Question: I have a controller to save a record
My Table contains BELOW Fields
This is Must (It has to repeat in LOOP).
I want to insert a record single time in a table for a Employee Id, and it should not repeat again. But Same Employee can have multiple Batch Ids and Multiple Course ID's.
If I take Unique as a Employee Id that is not working again to insert the another record to the same employee.
This process should repeat inside the loop and I need to get the Last Inserted ID from the Table and have to assign the number of students in the another table. This everything is working fine if I create a Procedure in Mysql and If I call Procedure. But my Linux server is not executing and throwing MySQL error.
Here is my query and
'''
<code>
$insert_staff_assign = "insert into staff_assign
('main_course_id', 'main_batch_id', 'section', 'semester_course_id', 'emp_mas_staff_id', 'emp_category')
VALUES
(:main_course_id, :main_batch_id, :section_id, :semester_course_id, :emp_mas_staff_id, :emp_category)
ON DUPLICATE KEY UPDATE
main_course_id=:main_course_id, main_batch_id=:main_batch_id, section=:section_id, semester_course_id=:semester_course_id, emp_mas_staff_id=:emp_mas_staff_id, emp_category=:emp_category ";
insert into staff_assign
('main_course_id', 'main_batch_id', 'section', 'semester_course_id', 'emp_mas_staff_id', 'emp_category')
VALUES
(:main_course_id, :main_batch_id, :section_id, :semester_course_id, :emp_mas_staff_id, :emp_category)
ON DUPLICATE KEY UPDATE
main_course_id=:main_course_id, main_batch_id=:main_batch_id, section=:section_id, semester_course_id=:semester_course_id, emp_mas_staff_id=:emp_mas_staff_id, emp_category=:emp_category
insert into staff_assign
('main_course_id', 'main_batch_id', 'section', 'semester_course_id', 'emp_mas_staff_id', 'emp_category')
SELECT * FROM (
SELECT
:main_course_id, :main_batch_id, :section_id, :semester_course_id, :emp_mas_staff_id, :emp_category
) AS tmp WHERE NOT IN (
SELECT emp_mas_staff_id FROM staff_assign WHERE emp_mas_staff_id = $save_emp_mas_staff_id
) LIMIT 1
</code>
'''
Please send me the query to get rid of this problem.
The above are my queries.

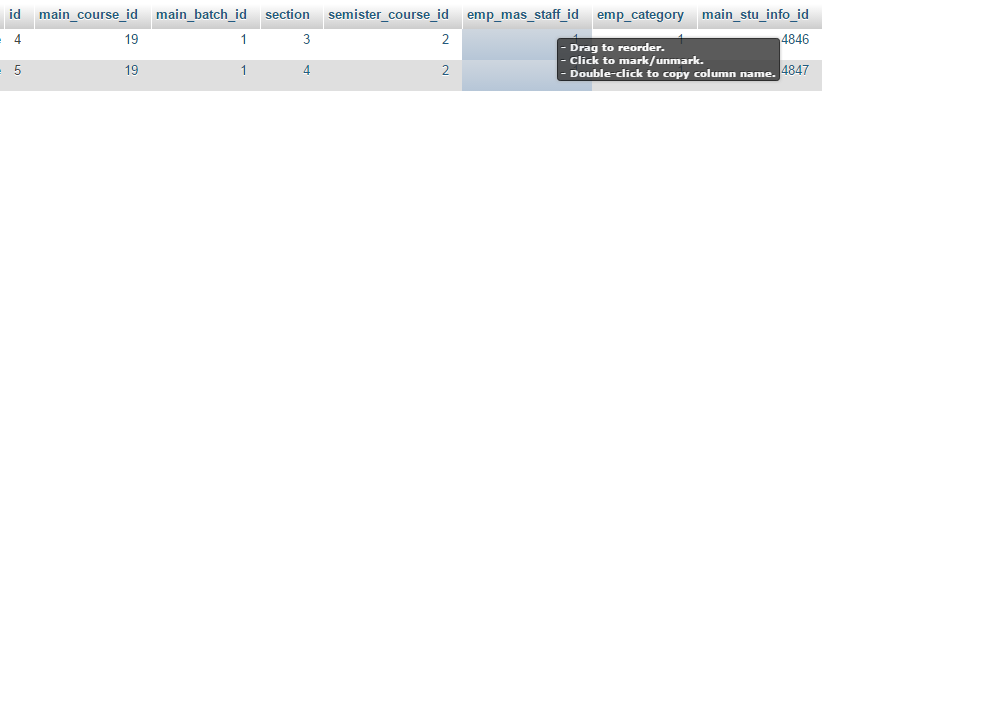
Answer: I found the answer for the above question.
mysql.proc problem.
In my mysql my mysql.proc was corrupted. That is the reason it doesn't execute the above query.
To fix the above issue you need to update mysql in linux.